Question: So, I have a narrow but long table (width:200px, height:2000px ish). This table is wrapped inside another div with fix height (300px) and overflow-y:scroll, giving a fixed height visible area. In the table, there is a lot of cells that are stacked vertically (see image and markup is simple regular table wrapped in a div).

Each cell contains images, so if there are lots of cells that the page has to fetch including the images and data before loading the site then it will slow down the site significantly.
I am thinking of two approaches.
1. Apply lazy-load to images only. In this case (for example, from the image above). all three sections (section 1, 2 and 3) will be fully loaded except images that are not visible yet. Although it will minimize the delay if it has to fetch lots of data (for example 100+ cells), then I am not sure if it is the best approach.
2. Another approach is little bit more complicated but will minimize the delay as much as possible and is really ideal. So, when the page is first loaded, only the section-1 will be visible but section-2 will be also loaded (either with images or lazy-loaded images. Howeversection-3will not be loaded at this point. When the user scrolls to thesection-2then thesection-3will be automatically loaded but not visible until user scrolls down. Ifsection-3is in the viewpoint, thensection-4' will be loaded but not visible. You get the point.
Any thoughts on it and how-to?
Thanks.
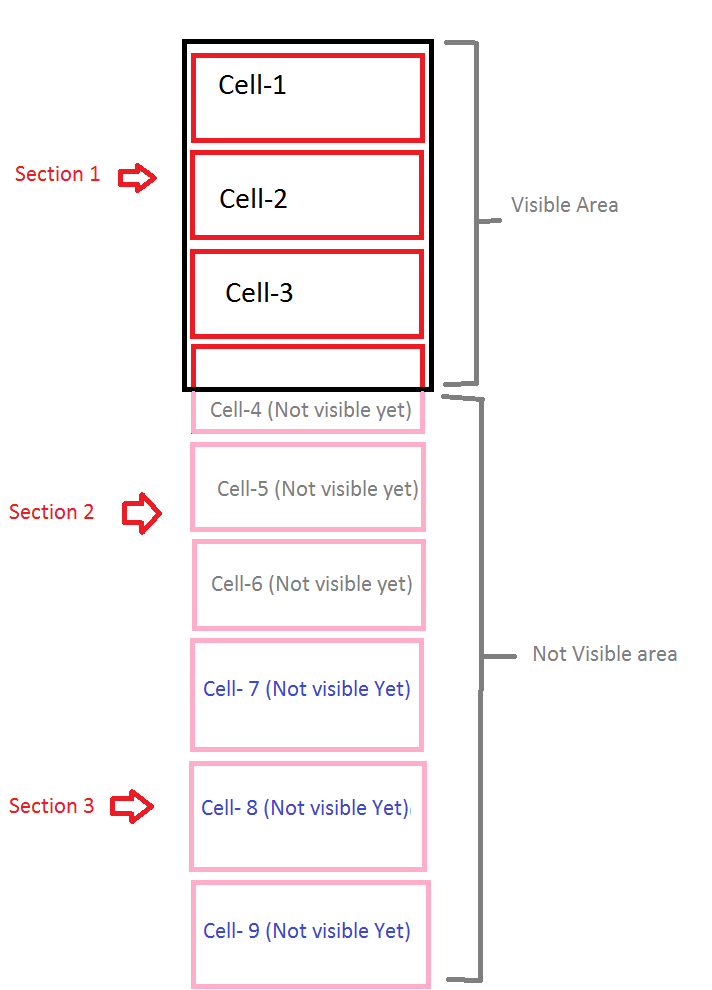
Answer: Do both. Make sure your images are always being lazy loaded, and only get the data for the next section when the user is scrolling and gets close to (or at) the bottom.
I use a lazyload image system where I specify my images like this:
'''
<div class="lazyimg" data-src="path/to/image">
</div>
'''
I give '.lazyimg' a width and height and then, when it scrolls into view, I load 'data-src' and set 'background-image' on the '.lazyimg' element.
This only works if you can specify a size independent of the actual image size, 'background-size: cover|contain' are your friends here.
Alternatively I guess you could load the image and then pop it in the DOM as an 'img' tag, but changing the dimensions of the element could affect any sibling layout which could appear somewhat jarring, even if smoothly animated.
How to do it: 'onscroll' callback.